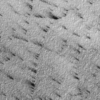
Label: not_dusty